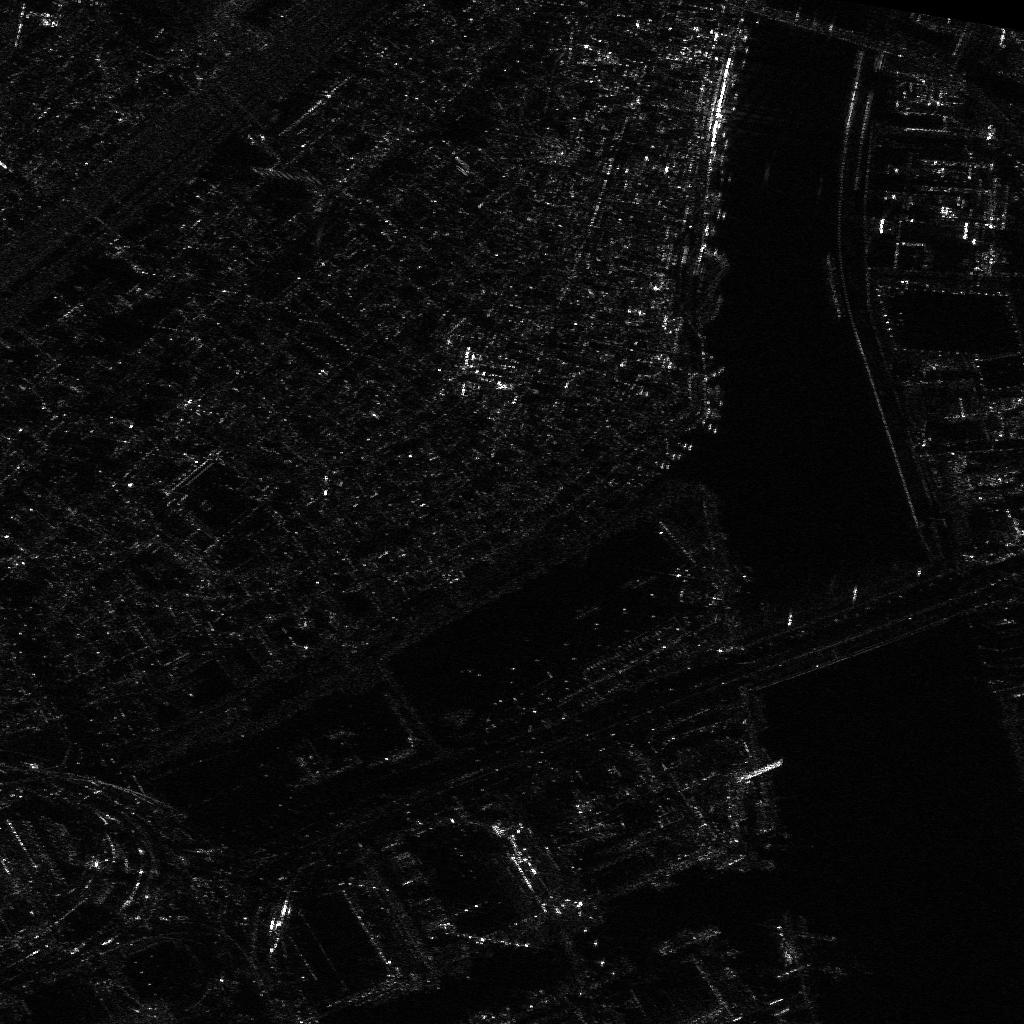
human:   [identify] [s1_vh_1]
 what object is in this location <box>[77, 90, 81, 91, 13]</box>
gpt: <ref>1 medium container at the bottom right</ref>